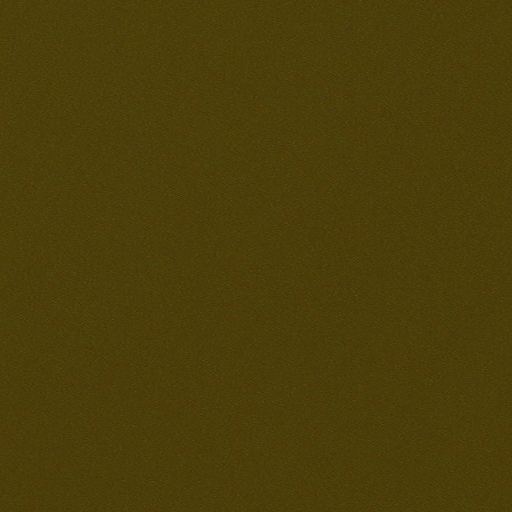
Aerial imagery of bar in Alaska named Thistle Ledge containing only unknown